This plot shows a bearing's acceleration signal over time (raw waveform). Diagnose the bearing from this image, choosing from: normal, inner_race, outer_race, ball.
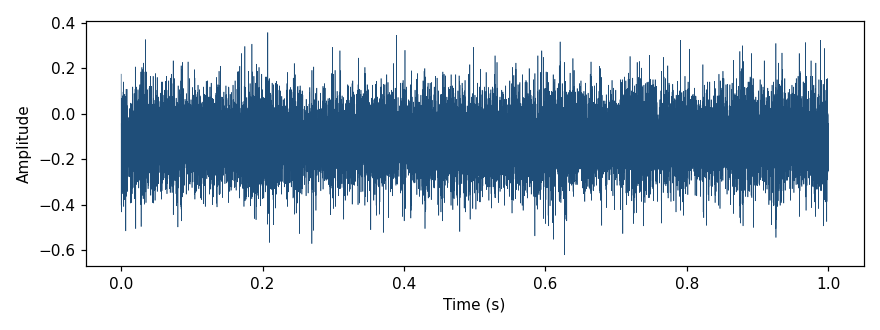
Answer: normal